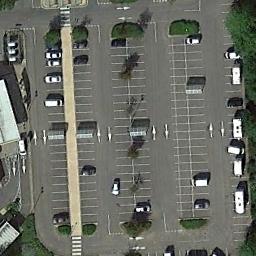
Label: parking_lot